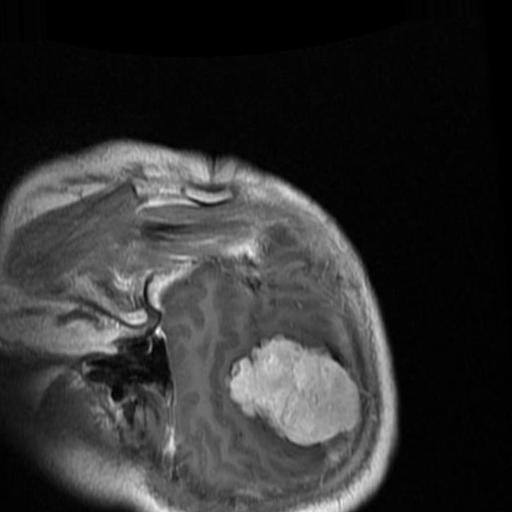
Label: brain_menin